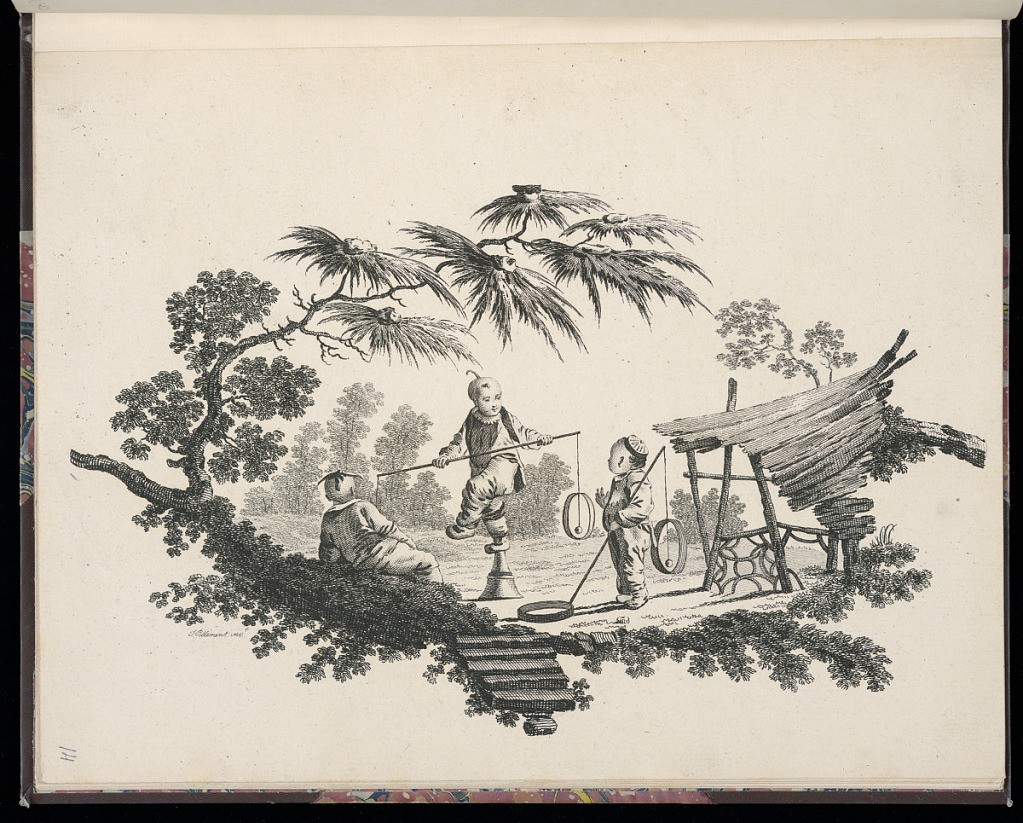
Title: Children Performing Acrobatics
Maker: Jean-Baptiste Pillement, French, 1728–1808
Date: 1759
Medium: Etching on laid paper
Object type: Print
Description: Print from a series of fourteen chinoiserie vignettes, depicting children playing a variety of games in different landscapes. A child balances on one foot, on the top of a cone, while holding a large pole with rings hanging from strings at both ends. Another child stands to the right, holding a stick with a ring on the ground. A third child sits against a tree trunk, shown from behind, looking at the child acrobat. Stairs lead down from the vignette. The scene is framed by trees, foliage, with a roofed garden structure to the right. The print is signed.